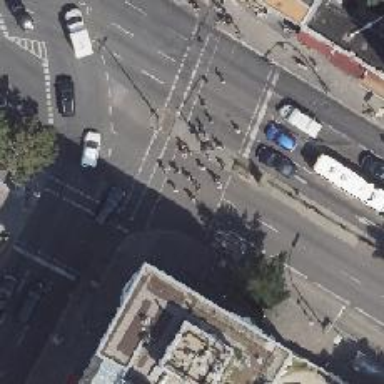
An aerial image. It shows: Crossing with traffic signals.